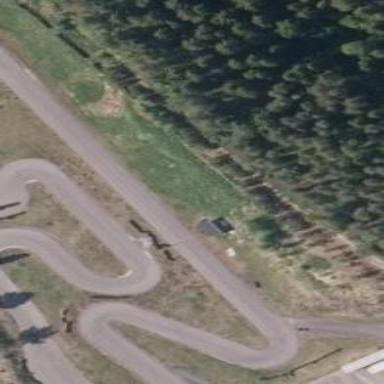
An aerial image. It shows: Karting raceway.